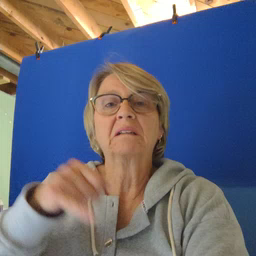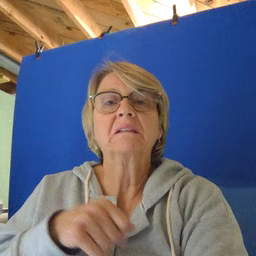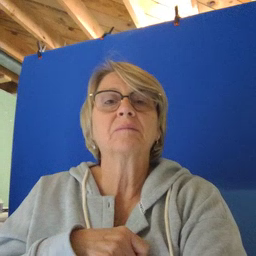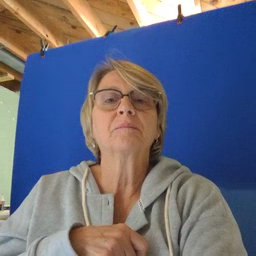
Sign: hesheit